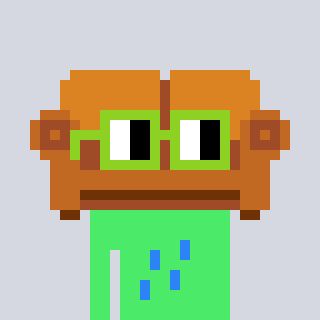
a pixel art character with square light green glasses, a couch-shaped head and a teal-colored body on a cool background